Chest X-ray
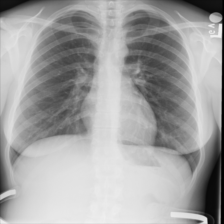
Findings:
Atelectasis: negative
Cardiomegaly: negative
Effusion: negative
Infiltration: negative
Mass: negative
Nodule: negative
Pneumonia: negative
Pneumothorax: negative
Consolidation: negative
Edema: negative
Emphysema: negative
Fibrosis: negative
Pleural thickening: negative
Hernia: negative